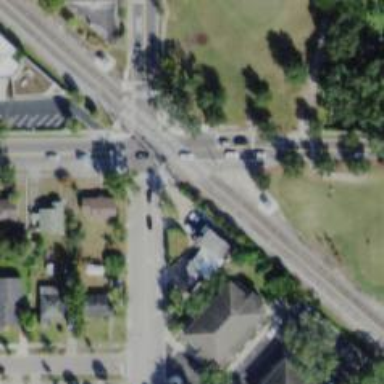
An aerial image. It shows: Level crossing along the railway.